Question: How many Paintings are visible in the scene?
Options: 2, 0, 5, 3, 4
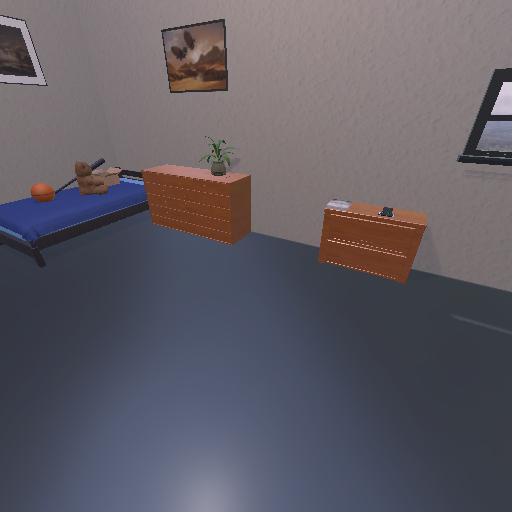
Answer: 2